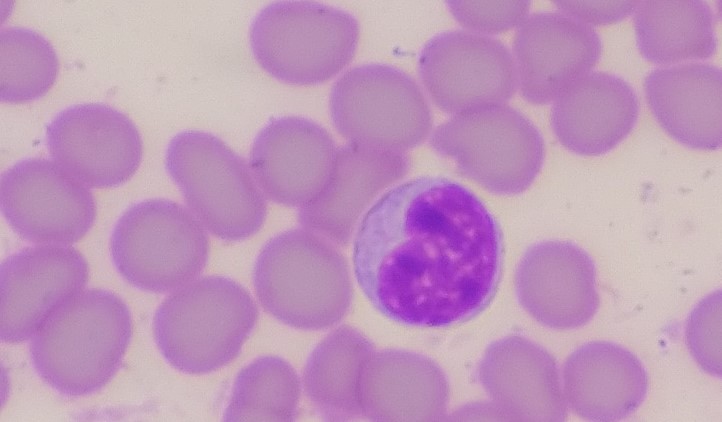
White blood cell type: Monocyte